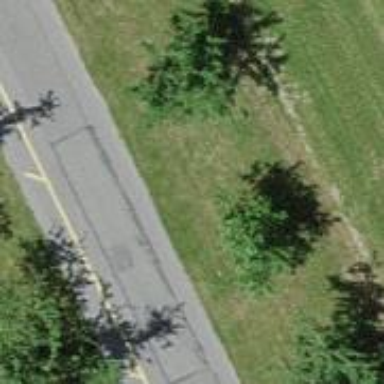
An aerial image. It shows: Beautiful avenue lined with deciduous broadleaved trees.